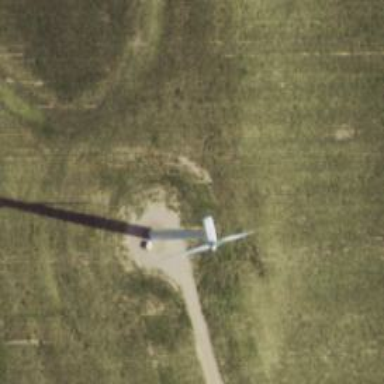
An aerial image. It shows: Wind generator with horizontal axis. The generator is wind turbine.